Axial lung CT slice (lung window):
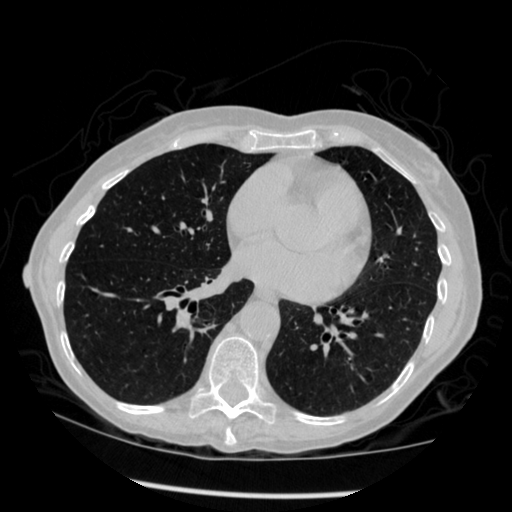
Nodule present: no